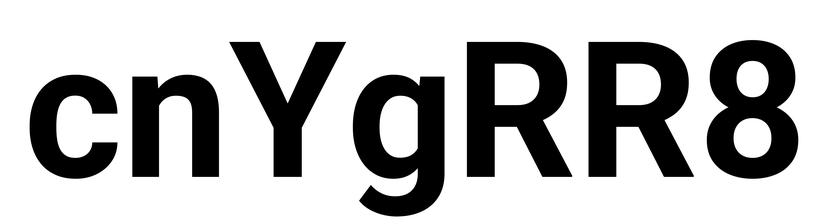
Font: Roboto_Bold